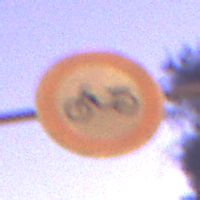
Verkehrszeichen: VerbotMofas
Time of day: Night
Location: Outdoor (Urban)
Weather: Clear
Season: NotSpecified
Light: Artificial